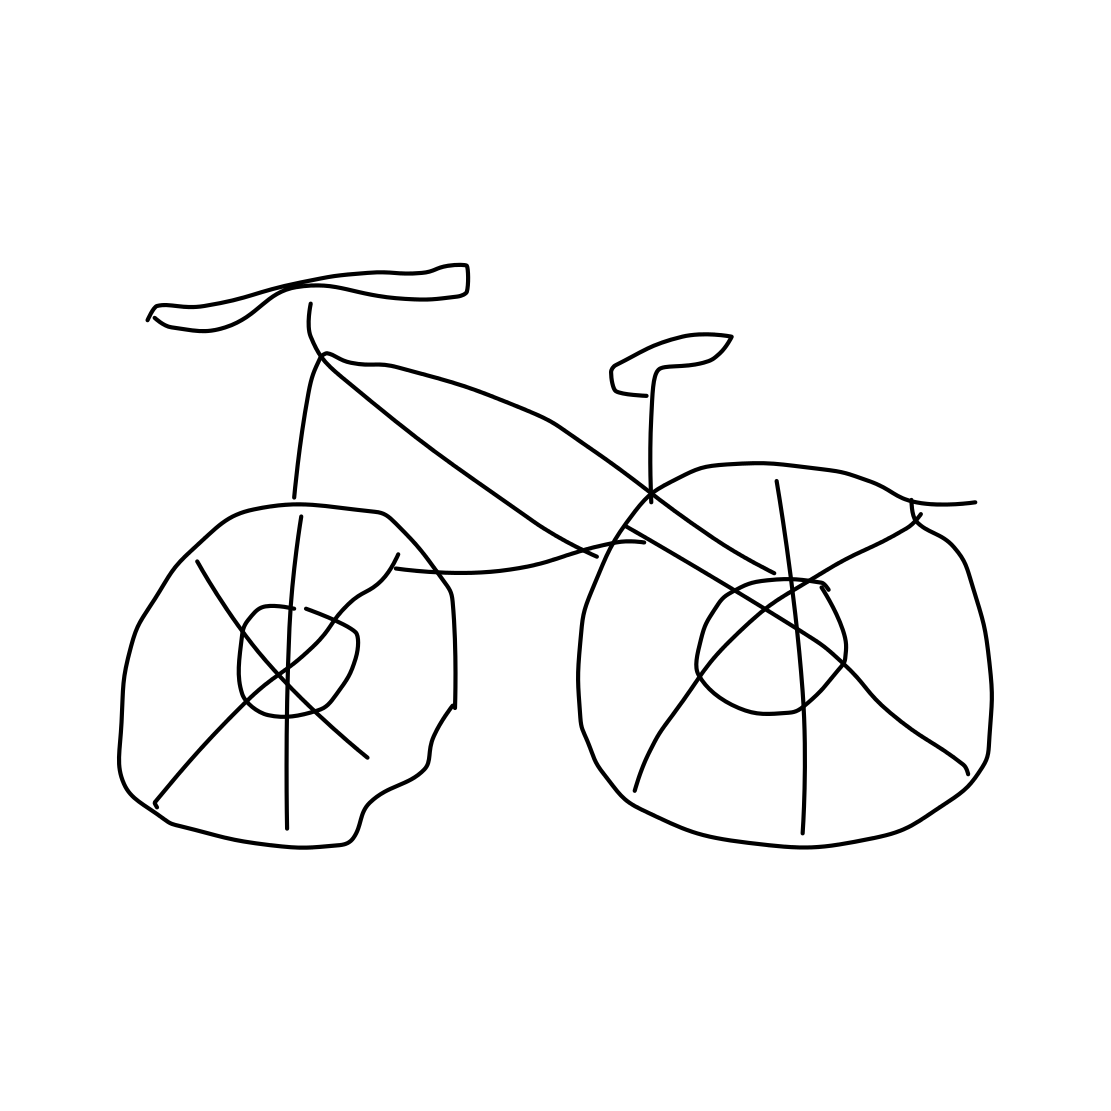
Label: bicycle